Question: The audio file that I am using is found here: <URL>
This is what my file structure looks like in my Eclipse IDE:

The audio file plays perfectly fine when I run it in my IDE, but not when I export it as a JAR file. I have already checked and found that the audio file is inside the JAR file.
I am using the terminal command 'java -jar Sandbox.jar &' to run the JAR file. The program seems to be able to find the file (since it is not throwing an IOException), but does not seem to be able to perform playback.
Why is this problem happening and how can I fix it?
## Weird Update
Okay, so actually, the JAR file is able to play the audio file when run in 'cmd' or 'PowerShell' on Windows 8.1, but not in the terminal of Ubuntu 14.04 for some reason. This whole time, I have been trying to run the JAR file in Ubuntu 14.04.
## Weird Update #2
I have confirmed the issue of the JAR files only working on a 'Windows 8.1' system. Both of the code snippets in this question DO NOT WORK, while both of MadProgrammer's solutions work.
## Minimal, Complete, and Verifiable example (does NOT work on Windows or Ubuntu)
'''
import java.io.IOException;
import java.net.URL;
import javax.sound.sampled.*;
public class Sandbox
{
public static void main(String[] args) throws UnsupportedAudioFileException, IOException, LineUnavailableException
{
URL url = Sandbox.class.getResource("/sound-effects/alarmSoundClip.wav");
AudioInputStream ais = AudioSystem.getAudioInputStream(url);
AudioFormat af = ais.getFormat();
DataLine.Info info = new DataLine.Info(Clip.class, af);
Clip clip = (Clip) AudioSystem.getLine(info);
clip.open(ais);
clip.start();
}
}
'''
## Attempted Solution #1 (does NOT work on Windows or Ubuntu)
One attempted solution (as suggested by Andrew Thompson) was to write 'this.getClass().getResource( ... )' instead of Sandbox.class.getResource( ... ):
'''
import java.io.IOException;
import java.net.URL;
import javax.sound.sampled.*;
public class Sandbox
{
public static void main(String[] args) throws UnsupportedAudioFileException, IOException, LineUnavailableException
{
new Sandbox();
}
public Sandbox() throws UnsupportedAudioFileException, IOException, LineUnavailableException
{
URL url = this.getClass().getResource("/sound-effects/alarmSoundClip.wav");
AudioInputStream ais = AudioSystem.getAudioInputStream(url);
AudioFormat af = ais.getFormat();
DataLine.Info info = new DataLine.Info(Clip.class, af);
Clip clip = (Clip) AudioSystem.getLine(info);
clip.open(ais);
clip.start();
}
}
'''
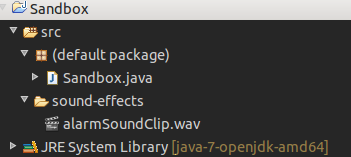
Answer: Adding <URL>
'''
import java.io.IOException;
import java.net.URL;
import javax.sound.sampled.AudioFormat;
import javax.sound.sampled.AudioInputStream;
import javax.sound.sampled.AudioSystem;
import javax.sound.sampled.Clip;
import javax.sound.sampled.DataLine;
import javax.sound.sampled.LineUnavailableException;
import javax.sound.sampled.UnsupportedAudioFileException;
public class Sandbox {
public static void main(String[] args) {
try {
URL url = Sandbox.class.getResource("/sound-effects/Loud-alarm-clock-sound.wav");
AudioInputStream ais = AudioSystem.getAudioInputStream(url);
AudioFormat af = ais.getFormat();
DataLine.Info info = new DataLine.Info(Clip.class, af);
Clip clip = (Clip) AudioSystem.getLine(info);
clip.open(ais);
clip.start();
System.out.println("Drain...");
clip.drain();
System.out.println("...Drained");
} catch (UnsupportedAudioFileException | IOException | LineUnavailableException exp) {
exp.printStackTrace();
}
}
}
'''
Now, having said that, I have found 'drain' a little unreliable in the past, especially when there are multiple sounds playing in which case I tend to use a 'LineListener'
For example...
'''
import java.io.IOException;
import java.net.URL;
import java.util.logging.Level;
import java.util.logging.Logger;
import javax.sound.sampled.AudioFormat;
import javax.sound.sampled.AudioInputStream;
import javax.sound.sampled.AudioSystem;
import javax.sound.sampled.Clip;
import javax.sound.sampled.DataLine;
import javax.sound.sampled.LineEvent;
import javax.sound.sampled.LineListener;
import javax.sound.sampled.LineUnavailableException;
import javax.sound.sampled.UnsupportedAudioFileException;
public class Sandbox {
protected static final Object LOCK = new Object();
public static void main(String[] args) {
try {
URL url = Sandbox.class.getResource("/sound-effects/Loud-alarm-clock-sound.wav");
AudioInputStream ais = AudioSystem.getAudioInputStream(url);
AudioFormat af = ais.getFormat();
DataLine.Info info = new DataLine.Info(Clip.class, af);
Clip clip = (Clip) AudioSystem.getLine(info);
clip.open(ais);
clip.addLineListener(new LineListener() {
@Override
public void update(LineEvent event) {
System.out.println(event.getType());
if (event.getType() == LineEvent.Type.STOP) {
synchronized (LOCK) {
LOCK.notify();
}
}
}
});
clip.start();
synchronized (LOCK) {
LOCK.wait();
}
} catch (UnsupportedAudioFileException | IOException | LineUnavailableException | InterruptedException exp) {
exp.printStackTrace();
}
}
}
'''